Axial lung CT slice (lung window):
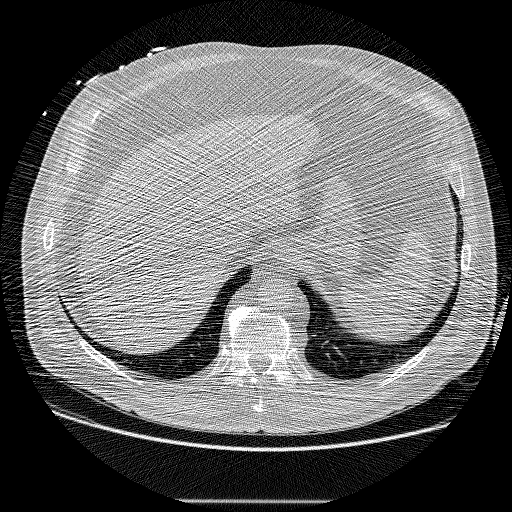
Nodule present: no